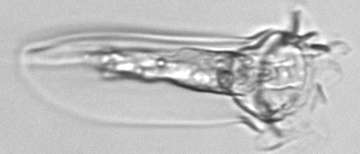
Label: Tintinnina